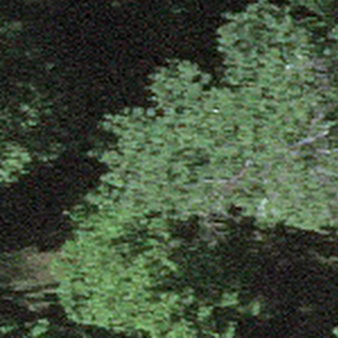
Label: other